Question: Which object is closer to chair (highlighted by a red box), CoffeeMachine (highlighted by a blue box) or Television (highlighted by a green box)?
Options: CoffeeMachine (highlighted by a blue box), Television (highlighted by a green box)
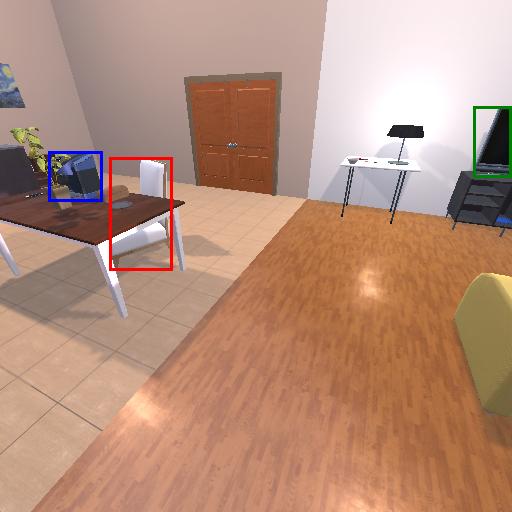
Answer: CoffeeMachine (highlighted by a blue box)